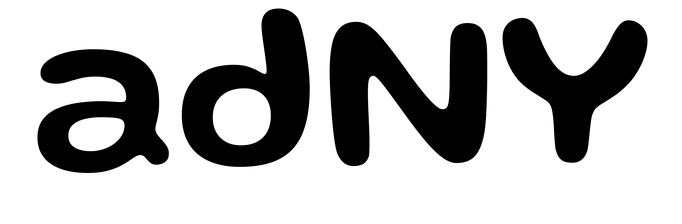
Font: Gluten_Medium